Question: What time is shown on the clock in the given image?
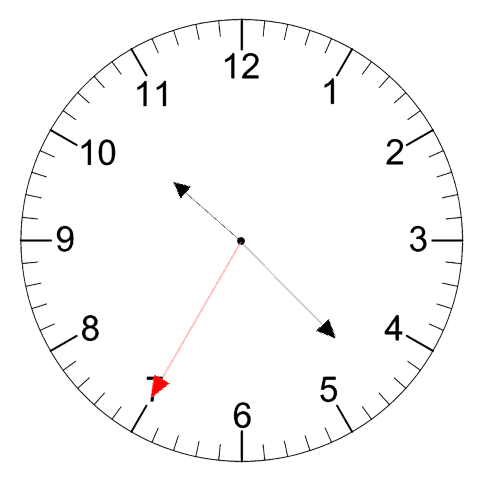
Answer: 10:22:35